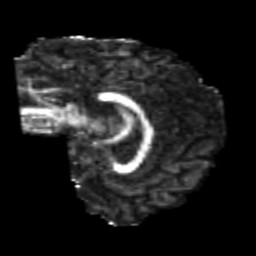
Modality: FA
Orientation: sagittal
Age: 25
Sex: female
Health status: healthy
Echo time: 0.074 s